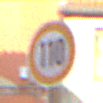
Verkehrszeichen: Geschwindigkeit110
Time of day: MorningAfternoon
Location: Outdoor (Urban)
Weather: Clear
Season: NotSpecified
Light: Natural